Question: I've just started learning python and I'm using MacVim as my editor with the Jellybeans color scheme. When I write a for-loop in python the 'for' is colored blue(ish) while the 'in' is not. I see in other themes they are both colored the same. How do I edit the jellybeans theme to get that?
Here's a picture showing what I mean:

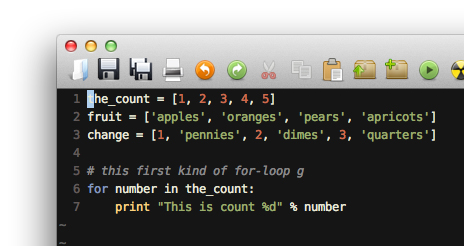
Answer: Vim's python syntax file <URL> linked in turn to 'Statement'.
Jellybeans instead <URL> without changing 'Statement'.
Adding a special case link directly from 'pythonOperator' to 'Statement' restores the coloring.
---
tl;dr <URL>.